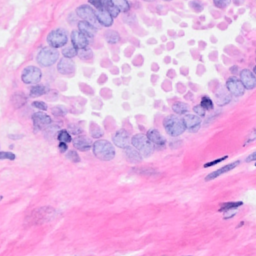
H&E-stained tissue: Breast